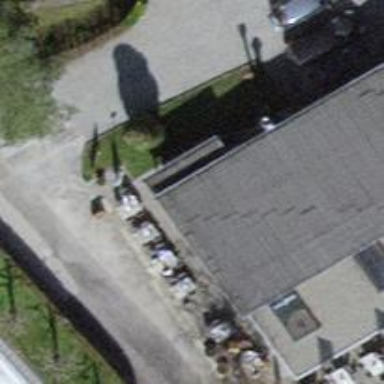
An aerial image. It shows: Restaurant.